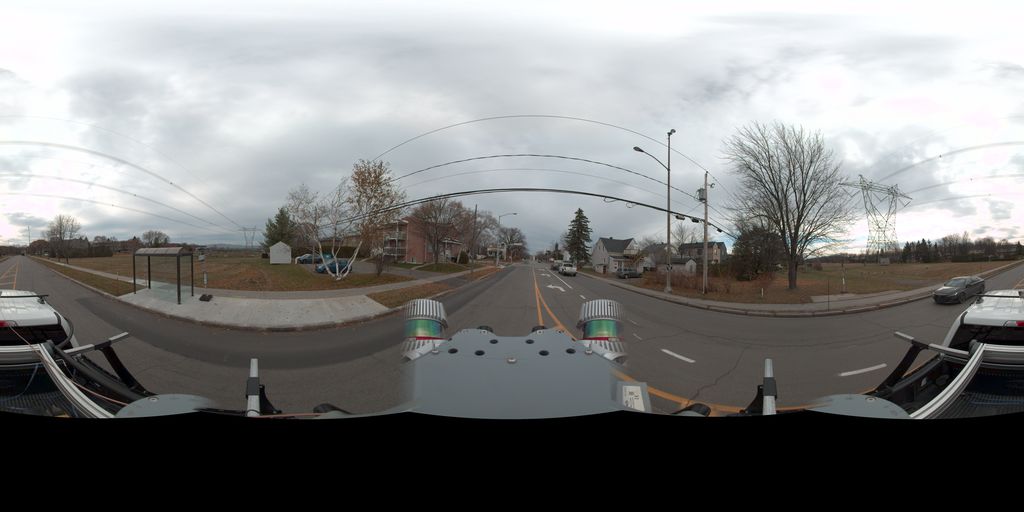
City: quebec_city